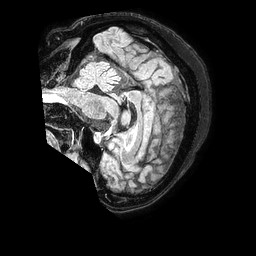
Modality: FLAIR
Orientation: sagittal
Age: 56
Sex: female
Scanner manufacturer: philips
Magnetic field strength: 1.5 T
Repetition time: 4.8 s
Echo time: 0.3 s